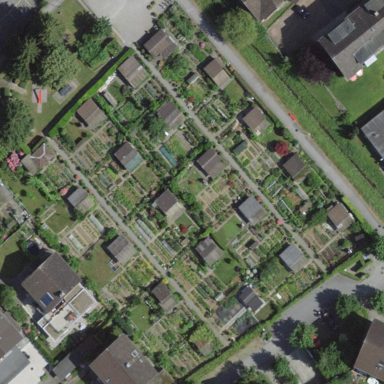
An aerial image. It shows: Area designated for allotments.